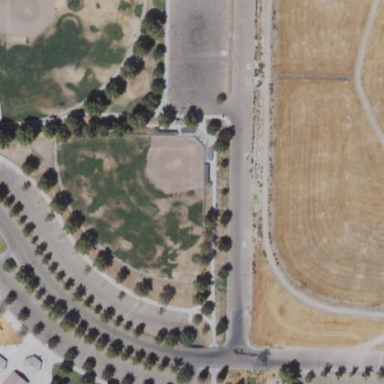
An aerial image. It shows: Softball pitch for leisure and sport activities.